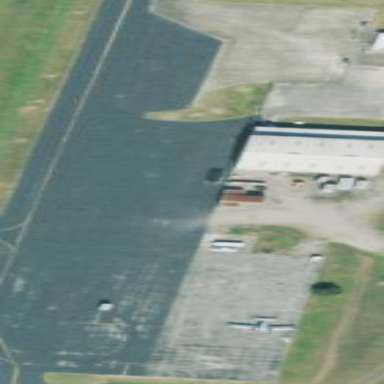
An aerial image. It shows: Apron at the airport.